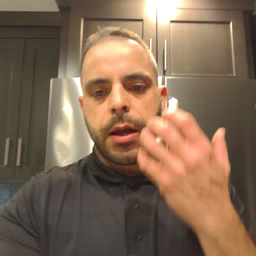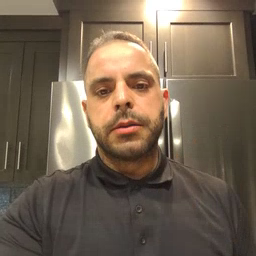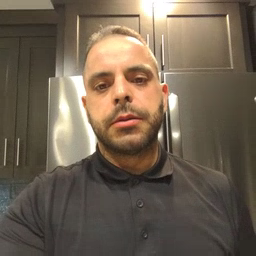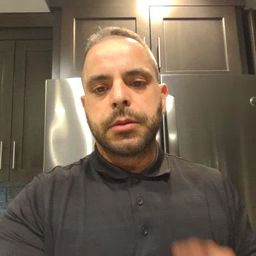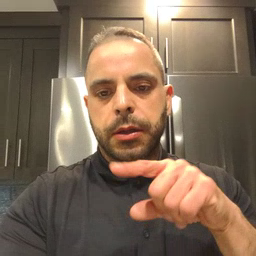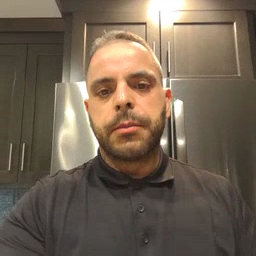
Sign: time